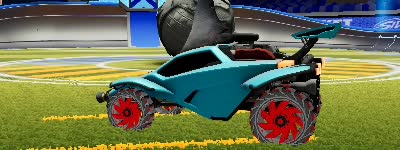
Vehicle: octane